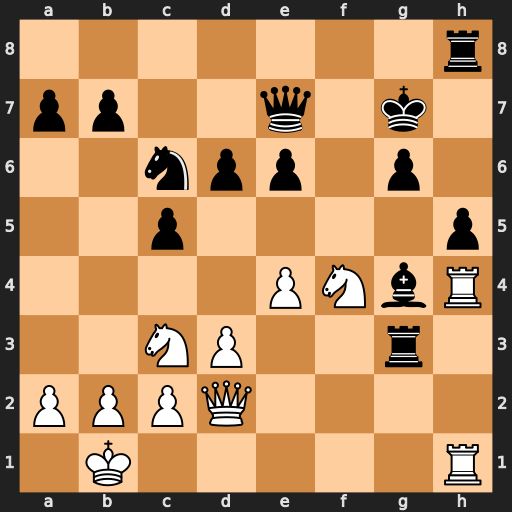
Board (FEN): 7r/pp2q1k1/2npp1p1/2p4p/4PNbR/2NP2r1/PPPQ4/1K5R
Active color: w
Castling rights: -
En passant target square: -
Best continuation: Qh2 Rf3 Rxg4